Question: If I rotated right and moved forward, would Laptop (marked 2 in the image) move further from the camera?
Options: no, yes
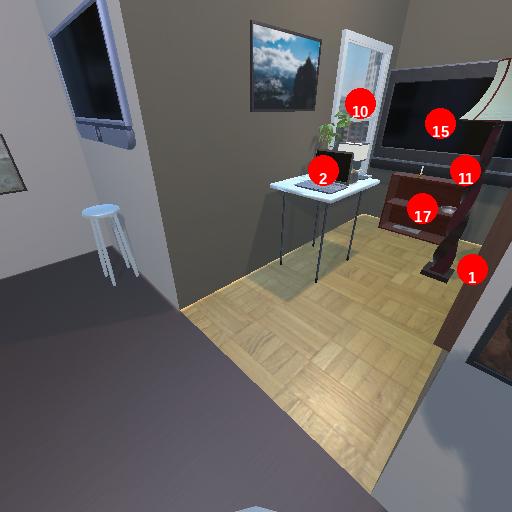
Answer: no